Field crop: tomato
Growth stage: 2
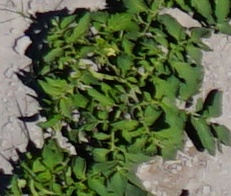
Species: tomato